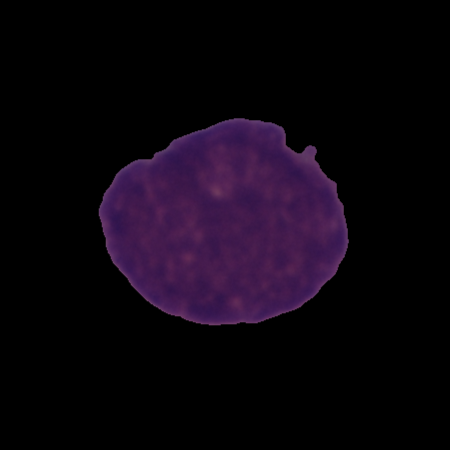
Label: cancer